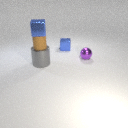
small brown rubber cylinder above large gray metal cylinder